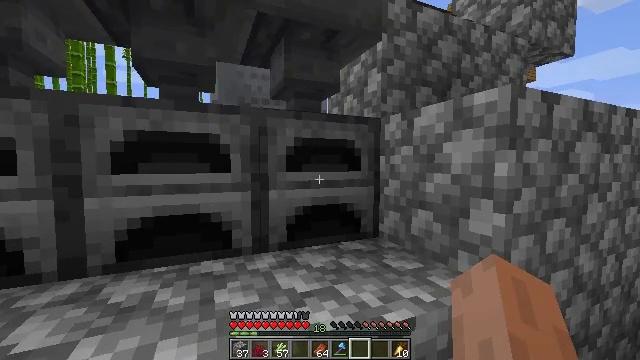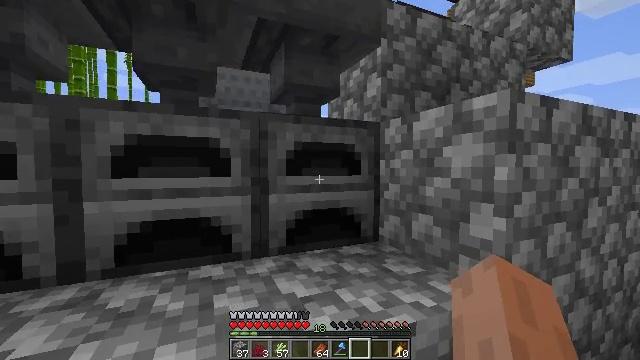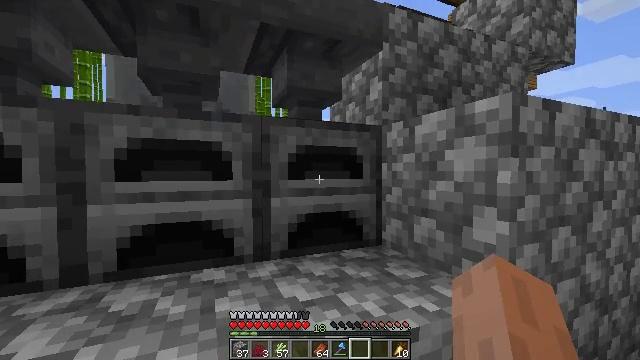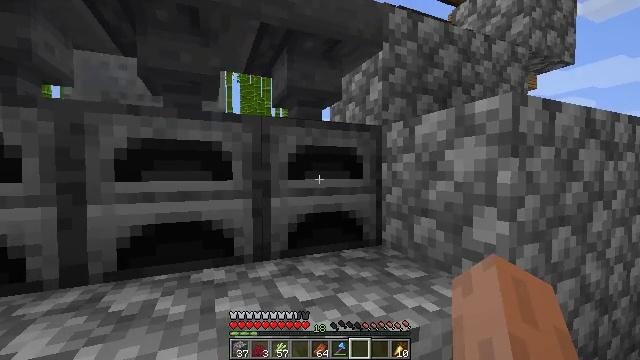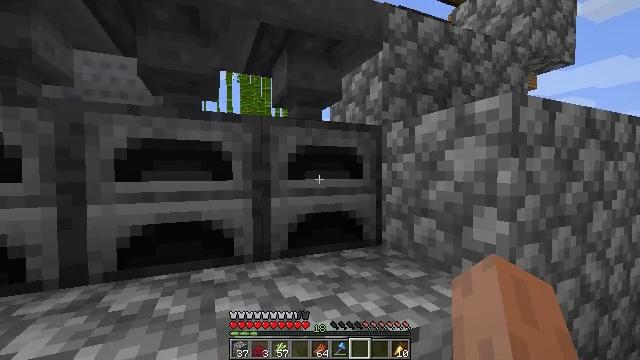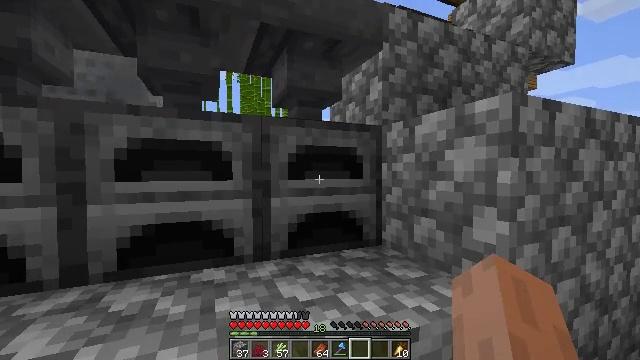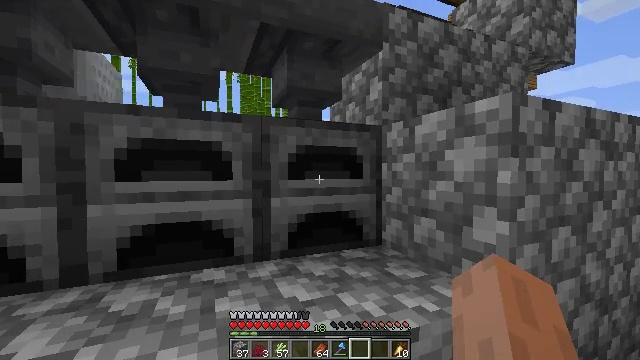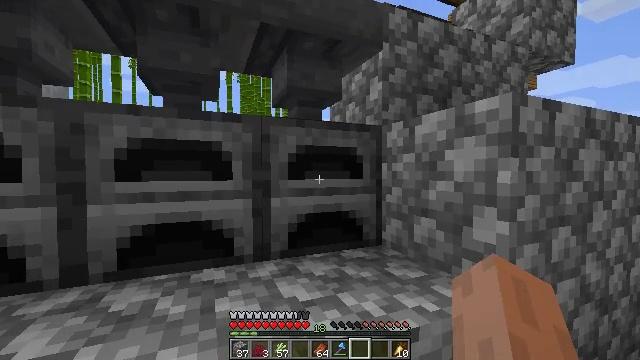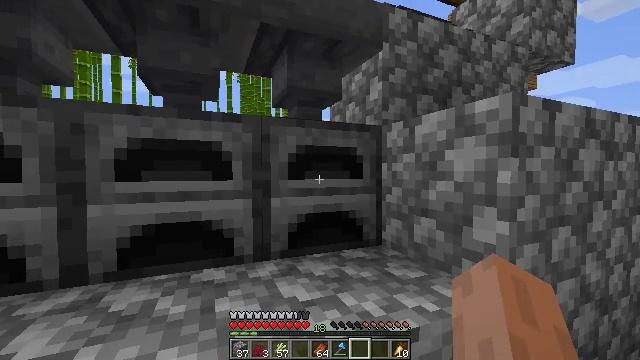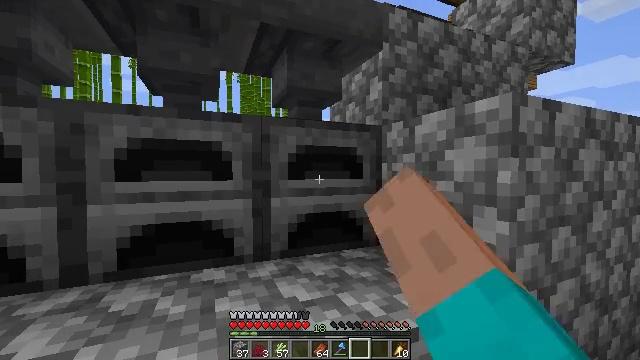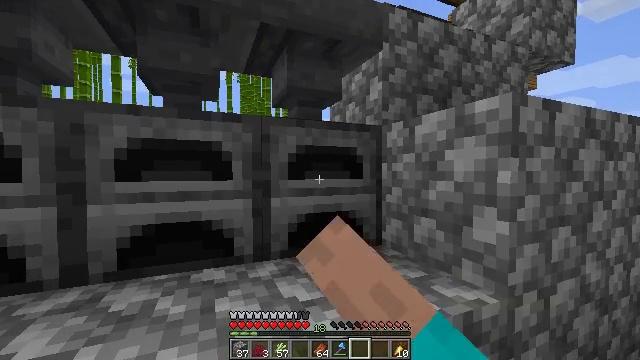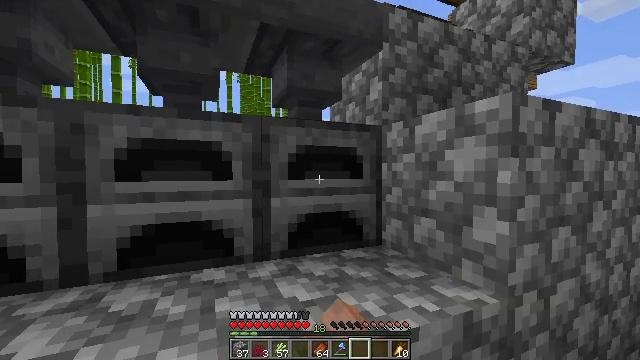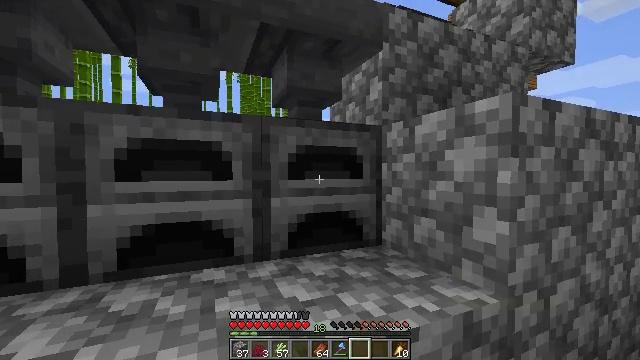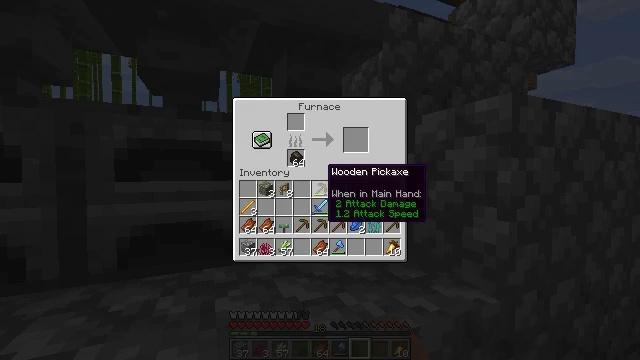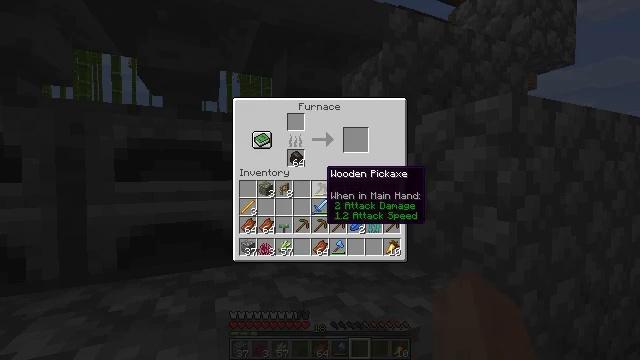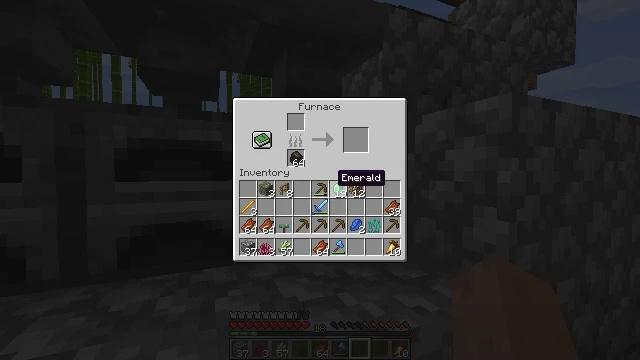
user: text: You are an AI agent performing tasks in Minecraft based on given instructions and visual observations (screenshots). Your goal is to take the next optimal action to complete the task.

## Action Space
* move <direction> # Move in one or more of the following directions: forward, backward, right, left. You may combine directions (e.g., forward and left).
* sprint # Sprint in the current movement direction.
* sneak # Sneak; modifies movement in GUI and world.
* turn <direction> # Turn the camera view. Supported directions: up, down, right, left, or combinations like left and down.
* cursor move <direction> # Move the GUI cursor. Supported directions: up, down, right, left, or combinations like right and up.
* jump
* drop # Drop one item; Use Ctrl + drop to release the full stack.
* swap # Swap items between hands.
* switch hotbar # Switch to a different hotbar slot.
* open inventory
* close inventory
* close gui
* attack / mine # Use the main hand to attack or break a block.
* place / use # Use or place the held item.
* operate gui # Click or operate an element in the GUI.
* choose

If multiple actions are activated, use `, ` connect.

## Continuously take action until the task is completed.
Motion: motion action
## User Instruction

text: craft item air
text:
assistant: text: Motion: no_op
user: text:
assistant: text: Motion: no_op
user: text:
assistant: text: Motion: no_op
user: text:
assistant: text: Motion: no_op
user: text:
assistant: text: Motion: no_op
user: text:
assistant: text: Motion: no_op
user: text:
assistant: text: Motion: no_op
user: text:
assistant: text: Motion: use / place
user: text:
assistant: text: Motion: use / place
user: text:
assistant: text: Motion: use / place
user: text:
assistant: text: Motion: no_op
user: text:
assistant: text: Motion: no_op
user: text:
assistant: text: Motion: open gui
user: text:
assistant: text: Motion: no_op
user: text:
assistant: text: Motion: cursor move right
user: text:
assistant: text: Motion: no_op
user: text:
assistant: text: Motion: no_op
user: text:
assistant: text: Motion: no_op
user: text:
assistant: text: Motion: no_op
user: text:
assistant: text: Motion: no_op
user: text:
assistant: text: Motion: no_op
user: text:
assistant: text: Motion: no_op
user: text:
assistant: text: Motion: cursor move left
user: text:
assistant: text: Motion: turn left, close gui
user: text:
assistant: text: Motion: turn left
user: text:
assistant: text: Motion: turn left
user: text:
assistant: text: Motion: turn left
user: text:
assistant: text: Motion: turn left
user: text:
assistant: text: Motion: use / place
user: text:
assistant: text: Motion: use / place